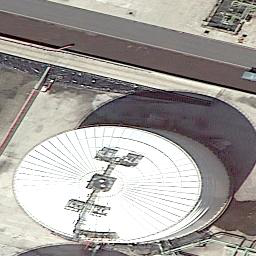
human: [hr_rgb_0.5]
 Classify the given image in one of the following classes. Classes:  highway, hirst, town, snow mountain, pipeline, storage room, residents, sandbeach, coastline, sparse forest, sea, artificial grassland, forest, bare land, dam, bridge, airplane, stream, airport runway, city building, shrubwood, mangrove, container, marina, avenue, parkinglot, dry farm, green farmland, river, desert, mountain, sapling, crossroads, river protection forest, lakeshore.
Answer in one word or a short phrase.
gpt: storage room